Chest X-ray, PA view. Patient: 63 years old, sex F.
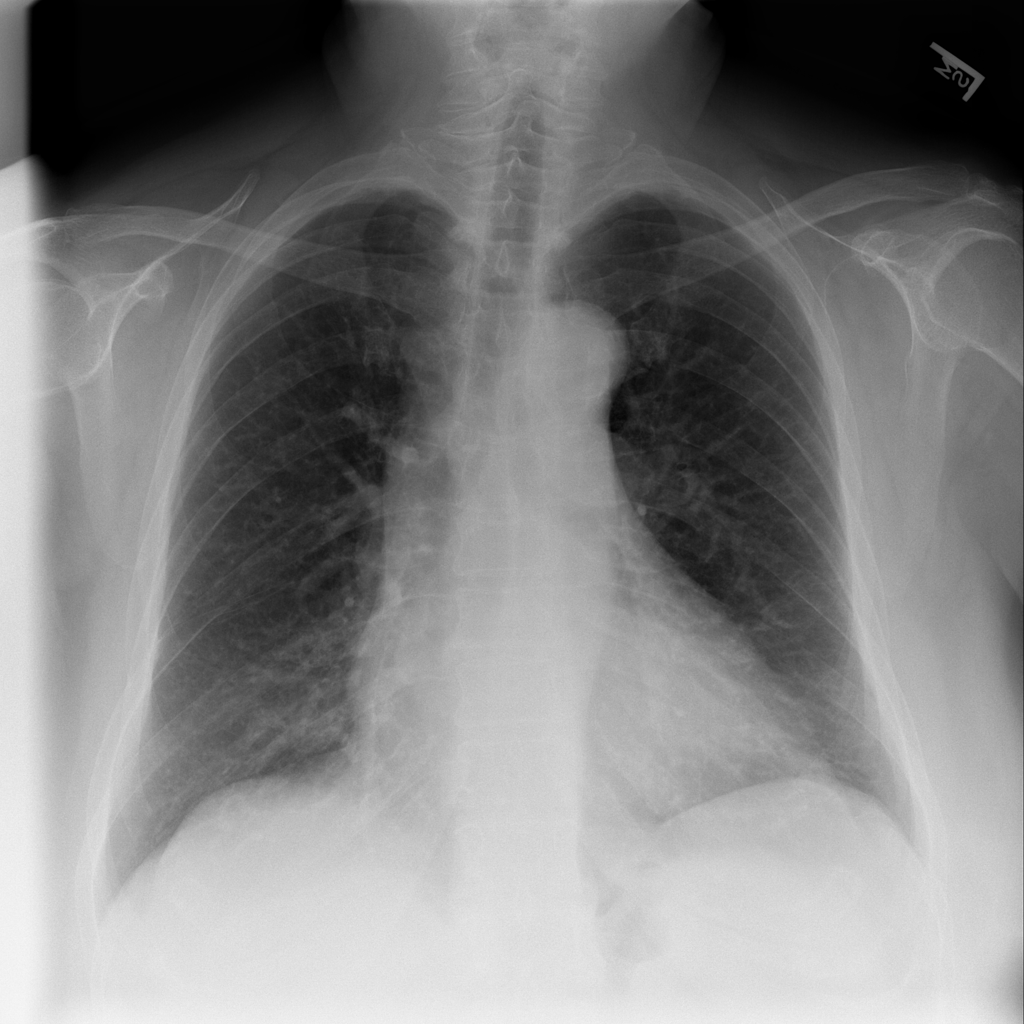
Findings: Cardiomegaly, Emphysema